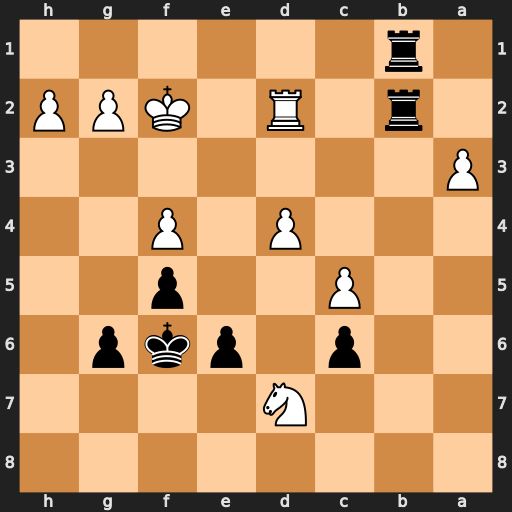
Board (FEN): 8/3N4/2p1pkp1/2P2p2/3P1P2/P7/1r1R1KPP/1r6
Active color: b
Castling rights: -
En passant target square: -
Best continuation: Ke7 Rxb2 Rxb2+